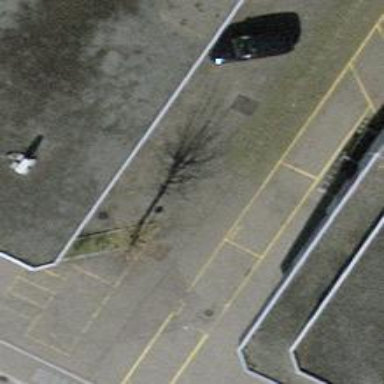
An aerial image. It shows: Driveway with grass paver surface.